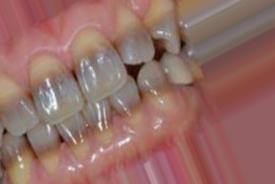
Condition: Tooth Discoloration